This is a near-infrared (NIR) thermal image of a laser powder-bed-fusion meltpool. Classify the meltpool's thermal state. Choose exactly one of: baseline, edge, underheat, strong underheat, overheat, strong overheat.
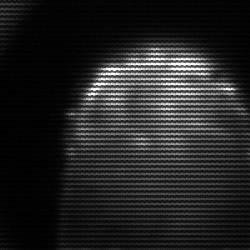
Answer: edge